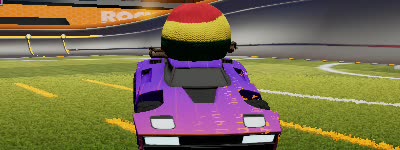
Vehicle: breakout